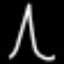
Label: The Eiffel Tower